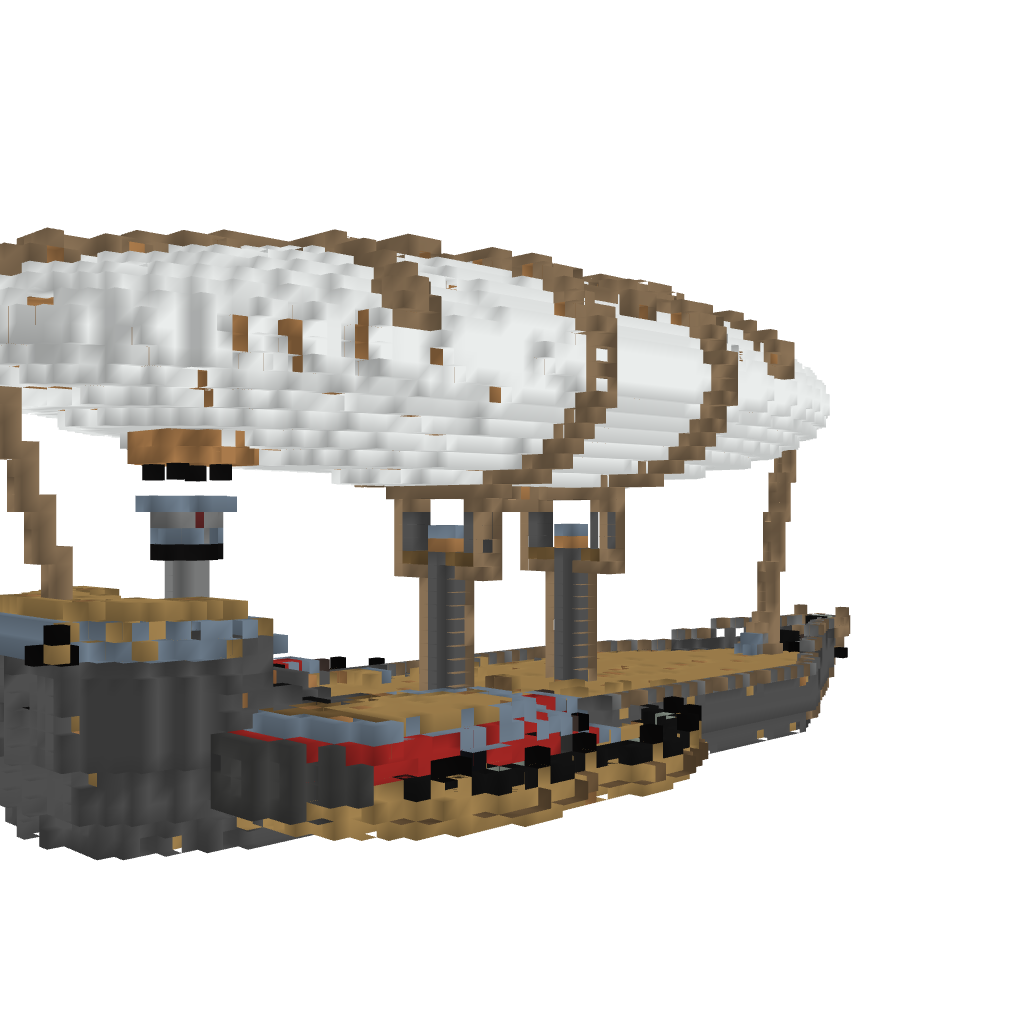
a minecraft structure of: HighWind IV :AIRSHIP